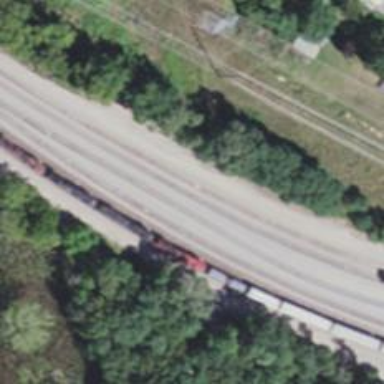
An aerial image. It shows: Railway yard.